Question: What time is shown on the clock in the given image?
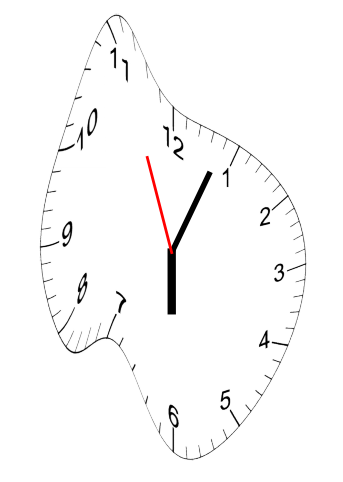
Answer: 06:03:56